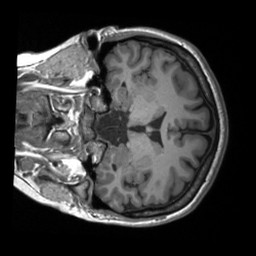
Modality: T1w
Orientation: coronal
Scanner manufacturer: siemens
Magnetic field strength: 3 T
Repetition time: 2 s
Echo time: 0.0023 s